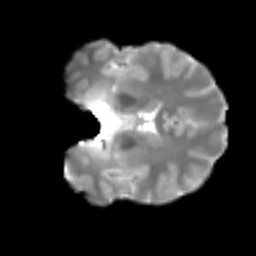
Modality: T2w
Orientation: coronal
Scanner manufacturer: siemens
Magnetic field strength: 3 T
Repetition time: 4 s
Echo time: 0.0594 s